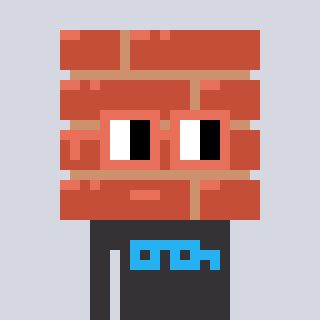
a pixel art character with square orange glasses, a wall-shaped head and a grayscale-colored body on a cool background